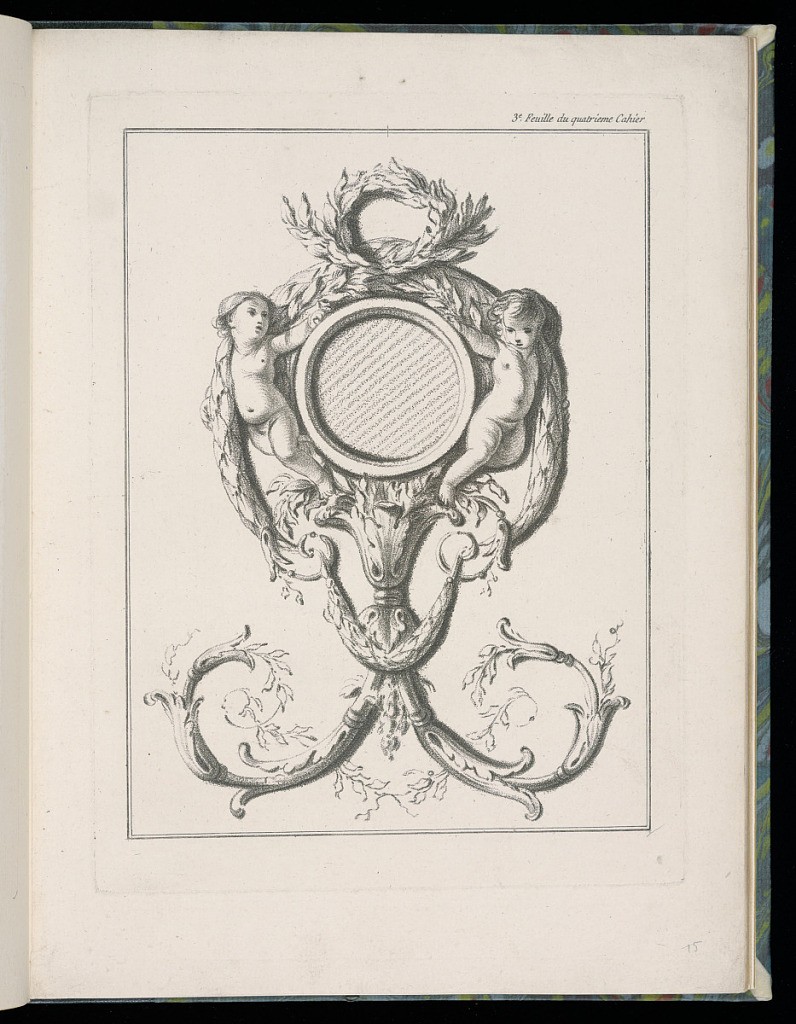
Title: Arabesque Ornament Design
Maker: Jean-Baptiste Huet, French, 1745 – 1811
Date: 1776–89
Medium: Crayon manner etching on paper
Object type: Print
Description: Arabesque ornament design featuring a blank roundel framed by putti, festoons of leaves, scrolling leaves (rinceaux), fleurons, and foliate branches. The plate is numbered.